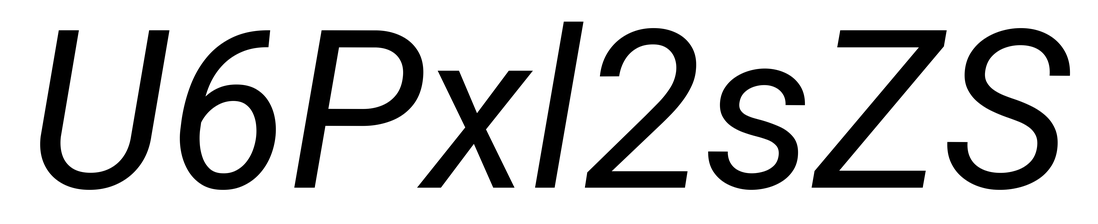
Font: Roboto-Italic_Italic